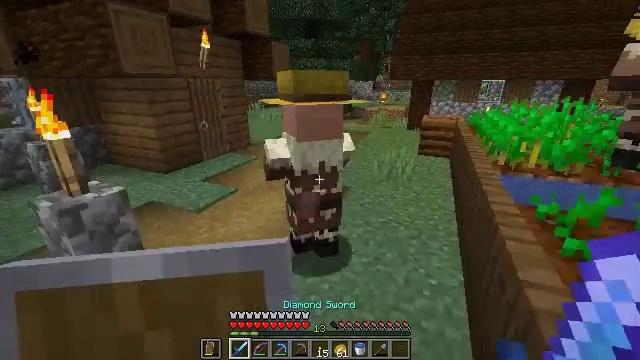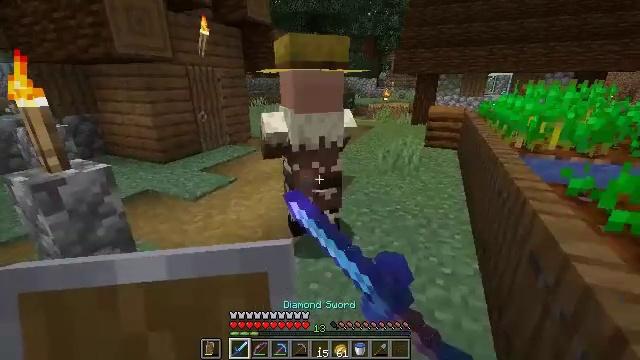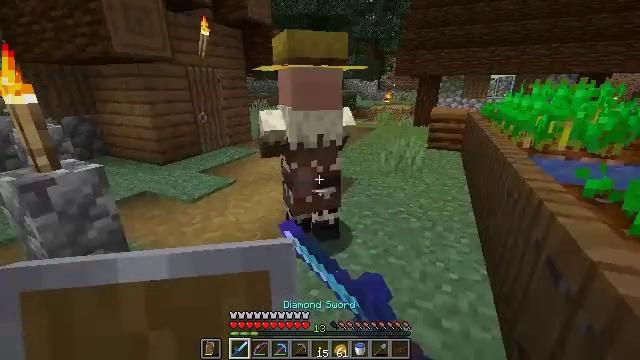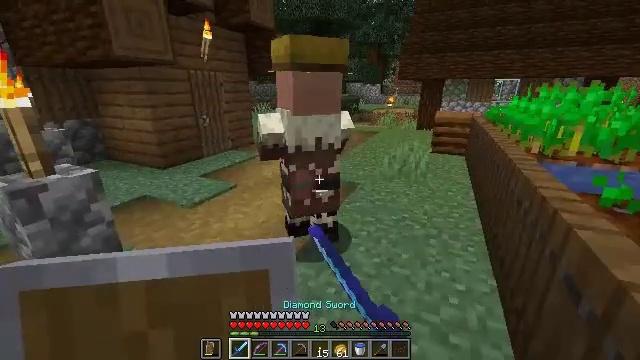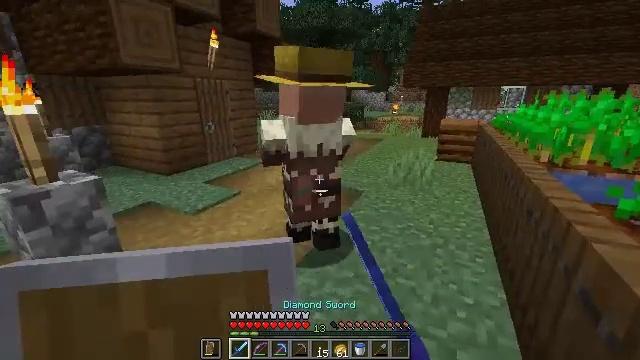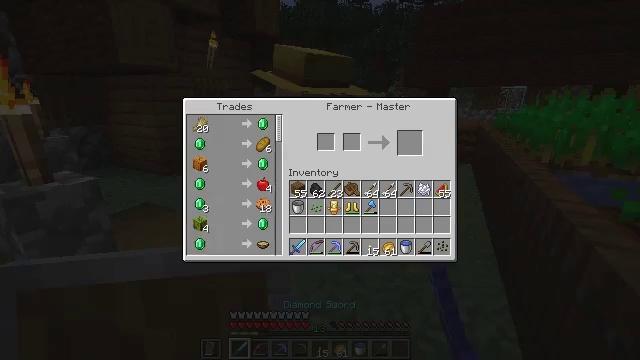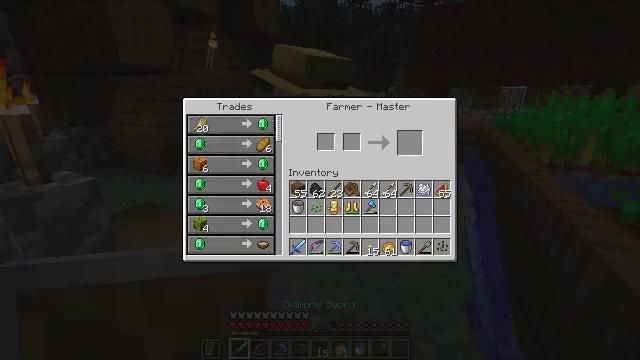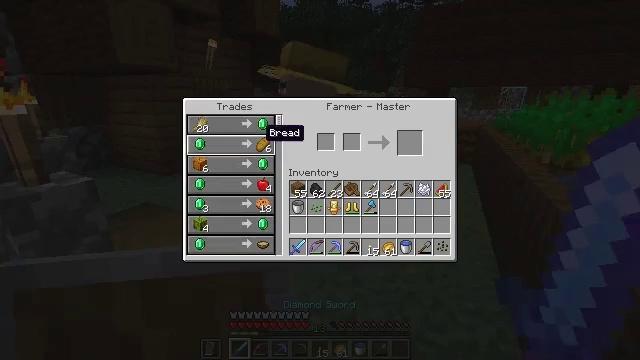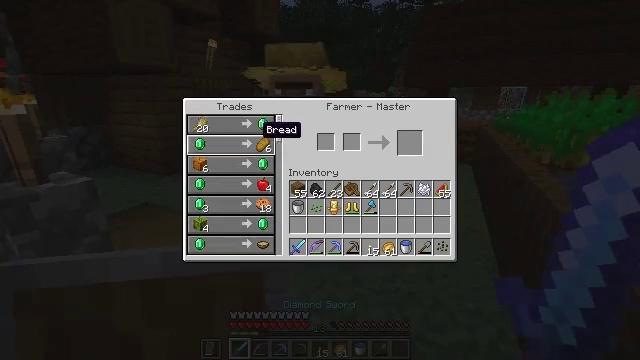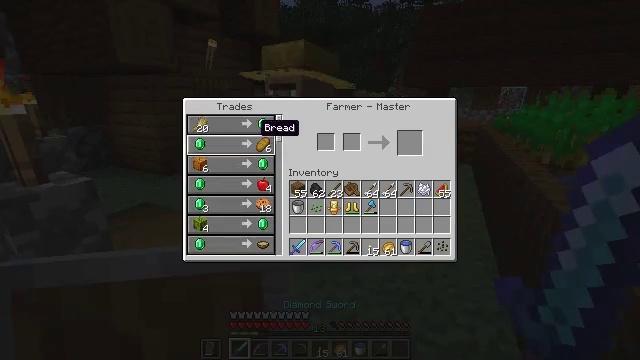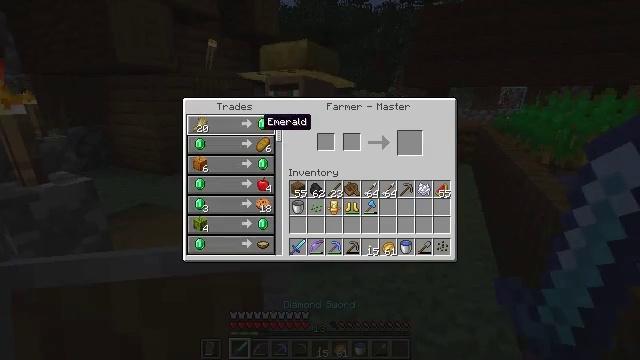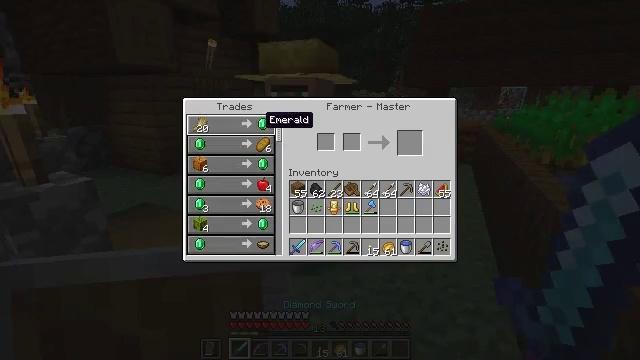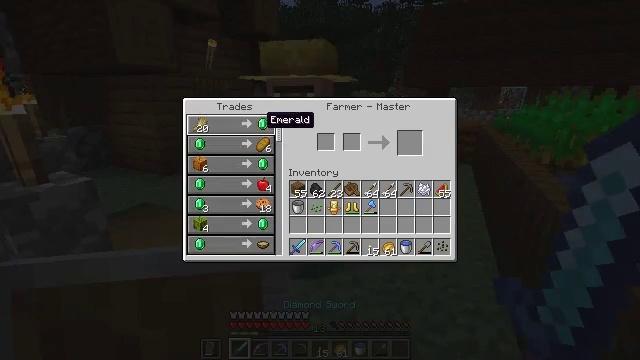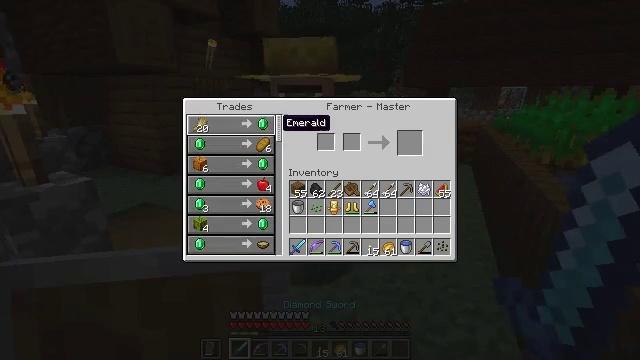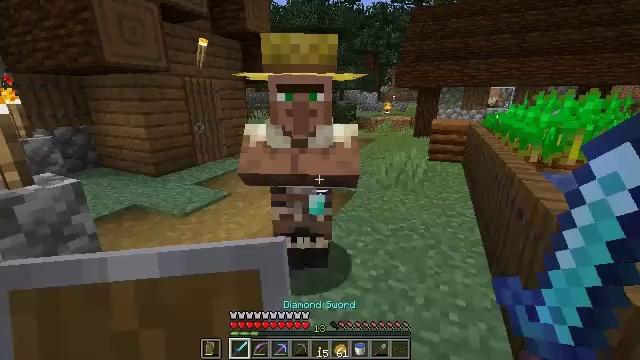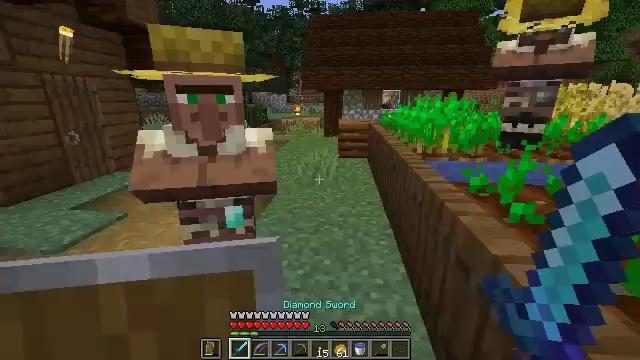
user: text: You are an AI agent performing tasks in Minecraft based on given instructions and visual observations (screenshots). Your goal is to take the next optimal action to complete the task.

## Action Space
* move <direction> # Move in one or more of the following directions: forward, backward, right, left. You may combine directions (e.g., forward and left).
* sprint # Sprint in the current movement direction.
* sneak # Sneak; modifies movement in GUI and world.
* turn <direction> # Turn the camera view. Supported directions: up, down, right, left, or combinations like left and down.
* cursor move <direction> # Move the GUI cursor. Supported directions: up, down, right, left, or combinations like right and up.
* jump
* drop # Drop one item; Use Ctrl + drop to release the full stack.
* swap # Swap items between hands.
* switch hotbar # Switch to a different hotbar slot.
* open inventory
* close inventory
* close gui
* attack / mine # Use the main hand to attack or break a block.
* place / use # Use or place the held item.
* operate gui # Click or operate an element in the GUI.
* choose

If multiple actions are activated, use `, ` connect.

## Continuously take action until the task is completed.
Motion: motion action
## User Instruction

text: Get wheat from the farmland.
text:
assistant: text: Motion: use / place
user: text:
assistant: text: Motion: no_op
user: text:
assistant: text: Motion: no_op
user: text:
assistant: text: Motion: turn left and up
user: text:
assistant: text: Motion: cursor move up, open gui
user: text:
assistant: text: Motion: cursor move left and up
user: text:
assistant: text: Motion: cursor move left and up
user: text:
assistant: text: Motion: no_op
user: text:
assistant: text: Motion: no_op
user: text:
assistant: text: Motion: no_op
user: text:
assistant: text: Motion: no_op
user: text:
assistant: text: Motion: no_op
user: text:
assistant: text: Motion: cursor move right
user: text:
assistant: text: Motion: cursor move right
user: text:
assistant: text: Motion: turn right, close gui
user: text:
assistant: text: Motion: turn right and up
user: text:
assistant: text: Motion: turn right and up
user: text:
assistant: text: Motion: turn up
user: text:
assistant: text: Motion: no_op
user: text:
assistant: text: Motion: turn left and down
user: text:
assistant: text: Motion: turn left and down
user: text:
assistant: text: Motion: turn left and down
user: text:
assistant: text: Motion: turn left and down
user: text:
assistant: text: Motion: use / place
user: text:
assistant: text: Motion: turn right and up, use / place
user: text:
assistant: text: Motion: no_op
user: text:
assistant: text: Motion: no_op
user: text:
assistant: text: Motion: turn left and up
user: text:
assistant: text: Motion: cursor move left, open gui
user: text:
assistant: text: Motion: cursor move left